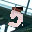
Label: 5